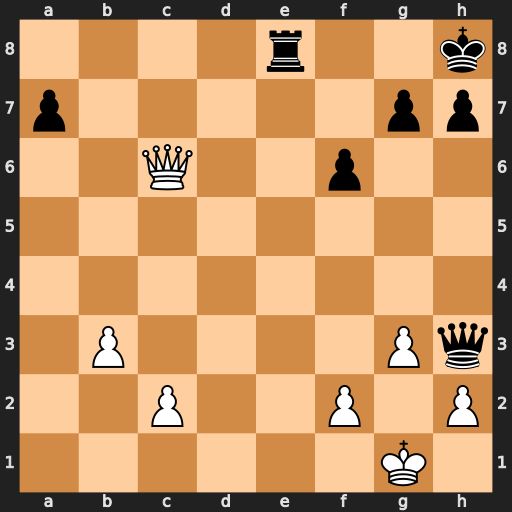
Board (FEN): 4r2k/p5pp/2Q2p2/8/8/1P4Pq/2P2P1P/6K1
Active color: w
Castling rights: -
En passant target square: -
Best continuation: Qxe8#